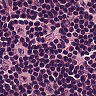
Metastatic tissue present: no